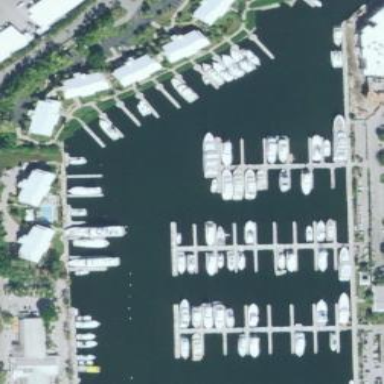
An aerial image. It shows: Marina situated on dock near the waterway.